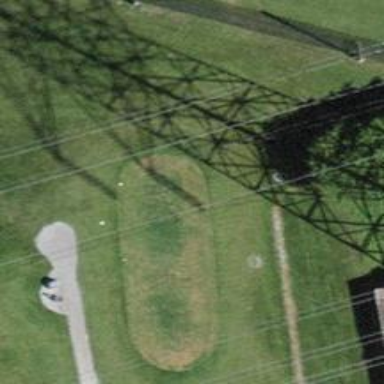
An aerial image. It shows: Golf tee.